Question:
I am trying to figure out how the UI was designed for the Android Alarm Clock app.
This appears to be using the Holo Dark Theme.
The screenshot included is the Create/Edit Alarm 'Activity' screen. It looks similar to <URL>. Is this case? Because the "Turn the alarm on" & "Vibrate" rows look like 'ChexboxPreferences'. The "Ringtone" row looks like a 'RingtonePreference'. What about the "Time" row?
As @eric mentioned in the comments to one of the answers below, I am trying to recreate a similar interface to the alarm clock app. I do not want to send an intent to start the Alarm Manager from my app.
What about the "Label" row? That functions a lot like an 'EditText' view. Can you have a combination of 'Views' and 'Preferences' inside a 'PreferenceScreen' xml tag?
Also the 'ActionBar' has a vertical pipe, I am not sure how this was created but is the "Done" view an 'ImageButton'?
I am not completely convinced that it is a combination of Preferences, since the Alarm app can have multiple alarms and not just one alarm. If there are multiple alarms and you don't use multiple 'SharedPreferences' files, it would naturally make sense to create a content provider to store the information related to multiple alarms.
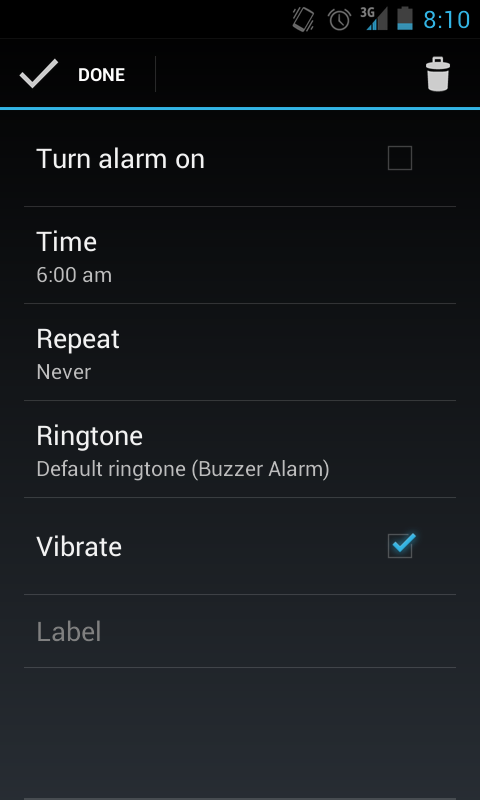
Answer: The stock alarm clock app is <URL>, so check it out by yourself.
Preference Layout see <URL>:
'''
<?xml version="1.0" encoding="utf-8"?>
<PreferenceScreen xmlns:android="http://schemas.android.com/apk/res/android"
android:title="@string/set_alarm">
<CheckBoxPreference android:key="on"
android:title="@string/enable"/>
<Preference android:key="time"
android:title="@string/time"/>
<com.android.alarmclock.AlarmPreference
android:key="alarm"
android:title="@string/alert"
android:ringtoneType="alarm"
android:showDefault="false"
android:showSilent="false" />
<CheckBoxPreference android:key="vibrate"
android:title="@string/alarm_vibrate"/>
<com.android.alarmclock.RepeatPreference
android:key="setRepeat"
android:title="@string/alarm_repeat" />
<EditTextPreference android:key="label"
android:title="@string/label"
android:dialogTitle="@string/label" />
</PreferenceScreen>
'''
Preference activity see <URL>, note that, the links I referenced are not from the head revision.
Some highlights:
- 'android.preference.Preference''TimePickerDialog'- 'Ringtone''android.preference.RingtonePreference'- 'android.preference.ListPreferenc'- <URL>-